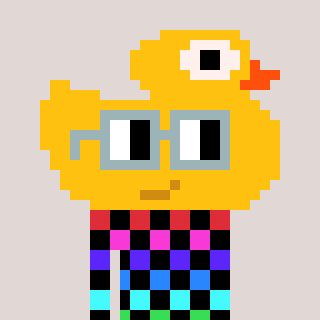
a pixel art character with square dark gray glasses, a ducky-shaped head and a bluegrey-colored body on a warm background